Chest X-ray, PA view. Patient: 64 years old, sex M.
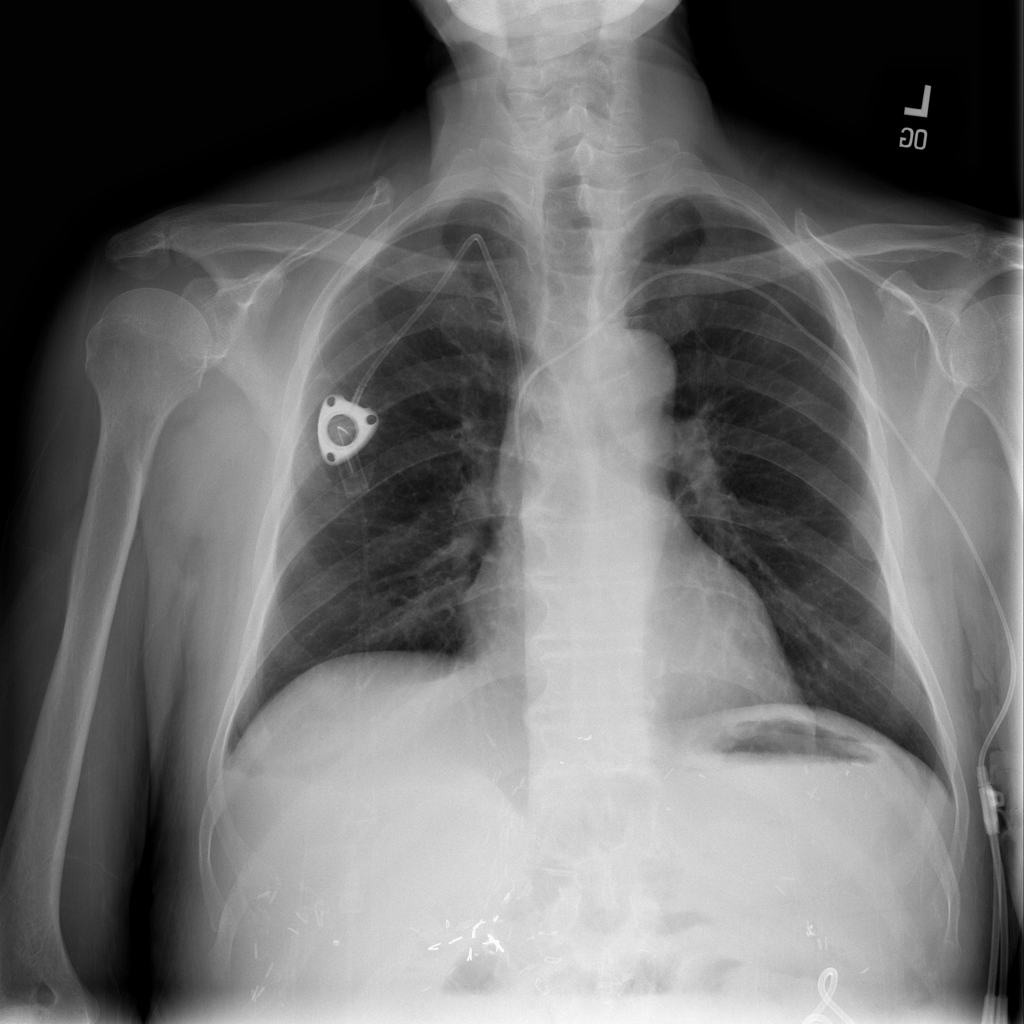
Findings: Effusion